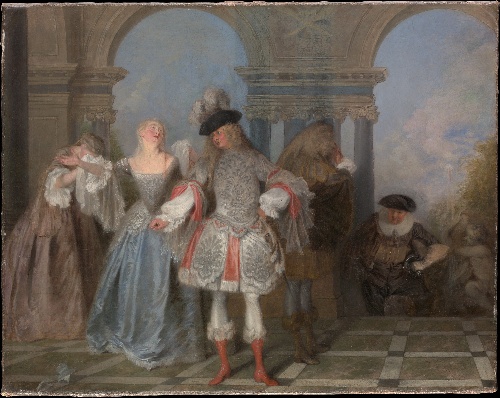
Title: The French Comedians
Artist: Antoine Watteau
Artist bio: French, Valenciennes 1684–1721 Nogent-sur-Marne
Date: ca. 1720
Object type: Painting
Classification: Paintings
Medium: Oil on canvas
Dimensions: 22 1/2 x 28 3/4 in. (57.2 x 73 cm)
Department: European Paintings
Credit line: The Jules Bache Collection, 1949
Accession year: 1949
Repository: Metropolitan Museum of Art, New York, NY
Tags: Men|Women|Theatre|Actors